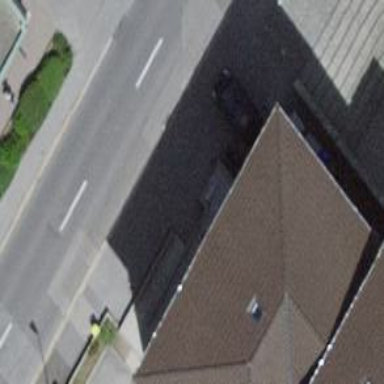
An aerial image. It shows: Post box.